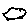
Label: car